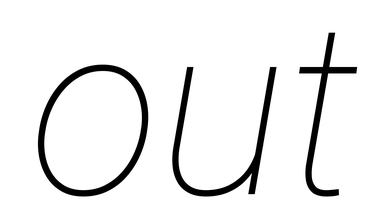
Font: Roboto-Italic_Thin_Italic